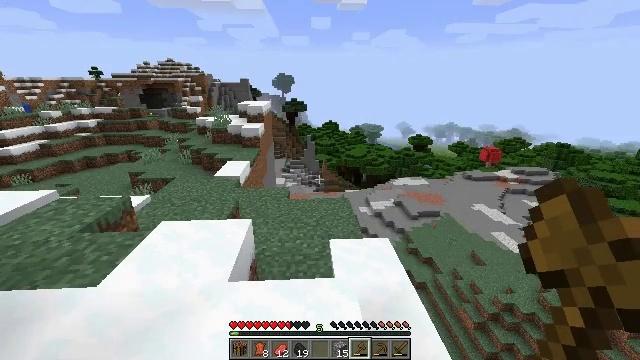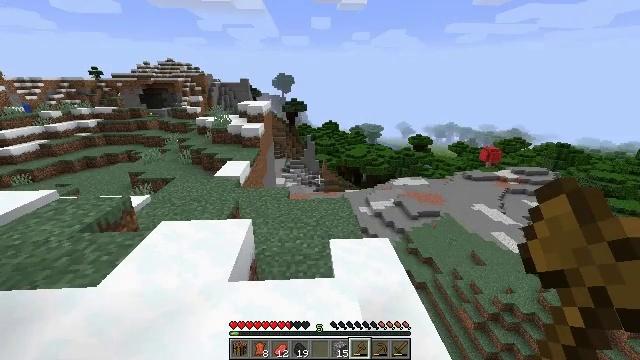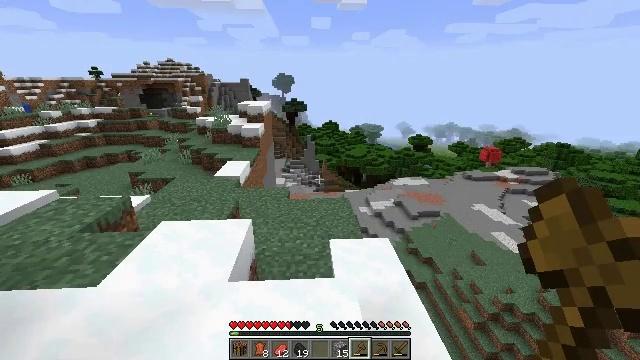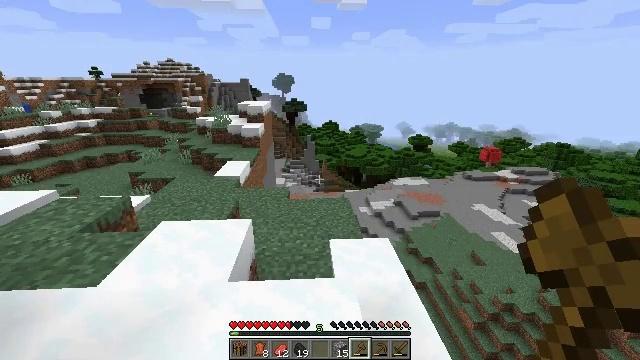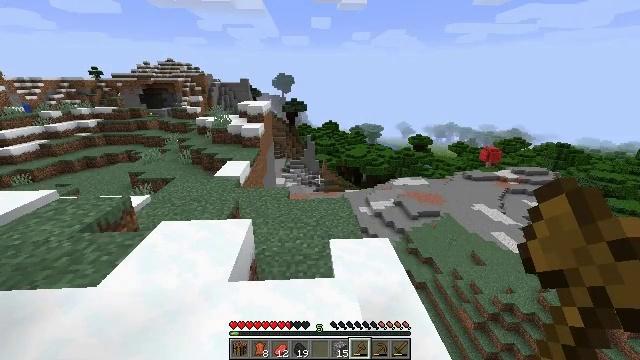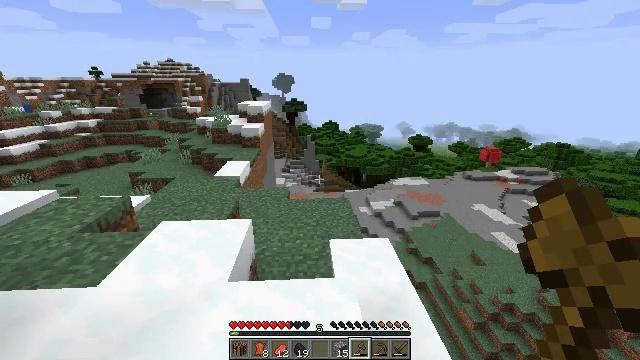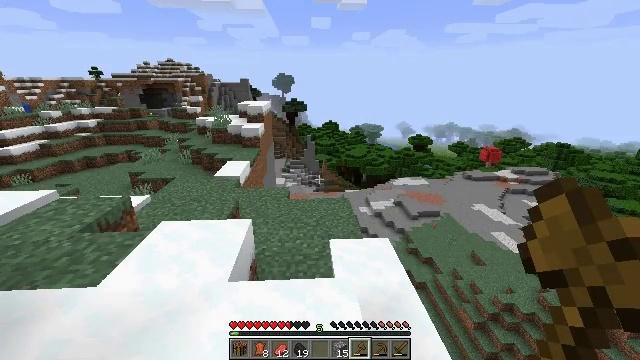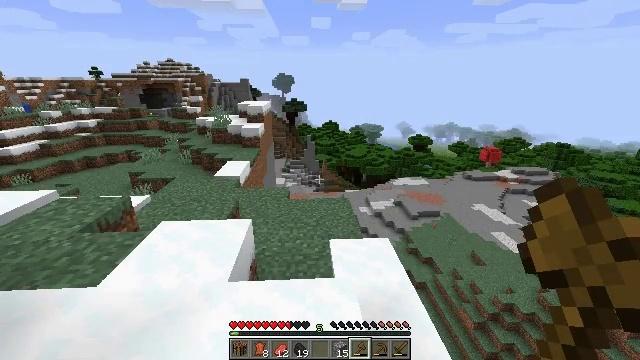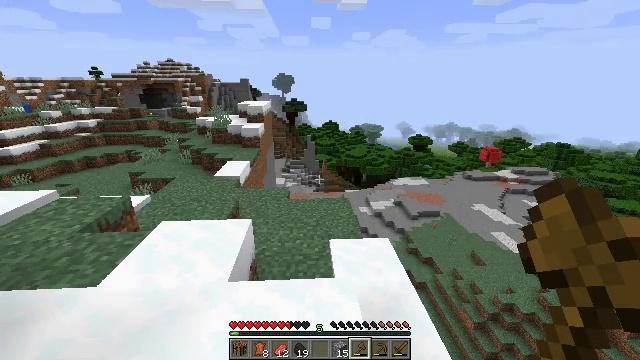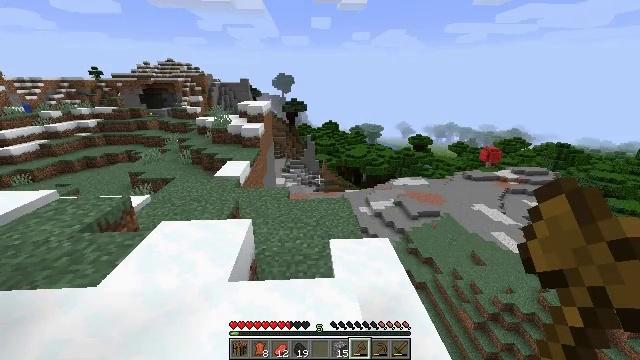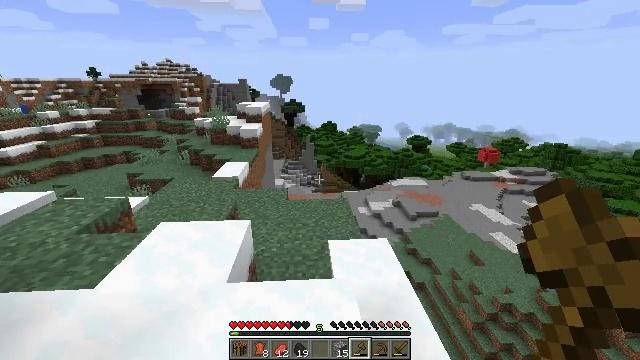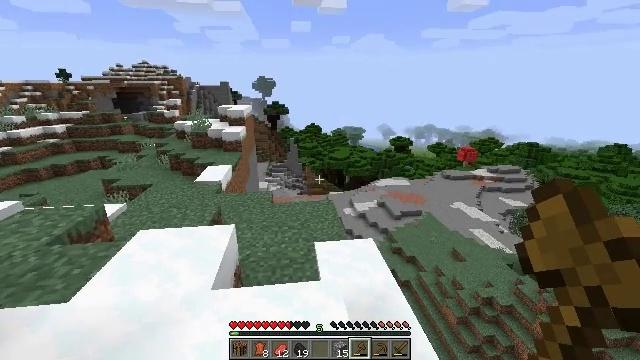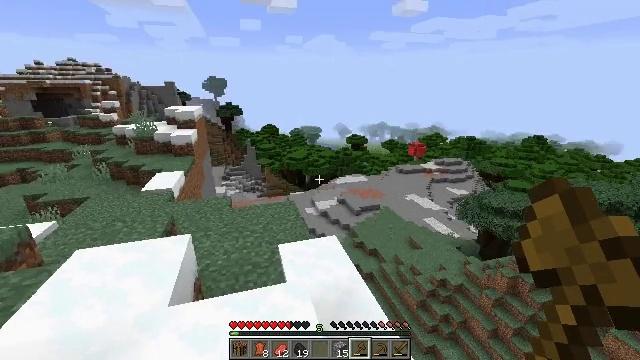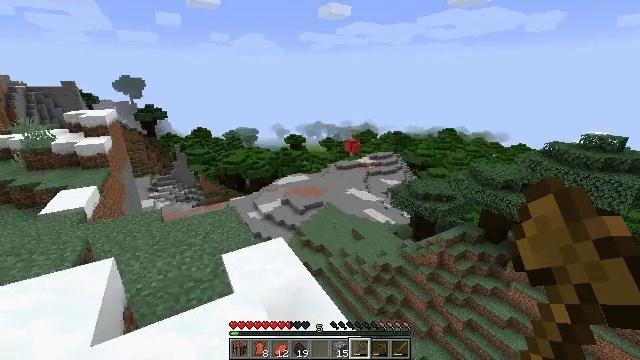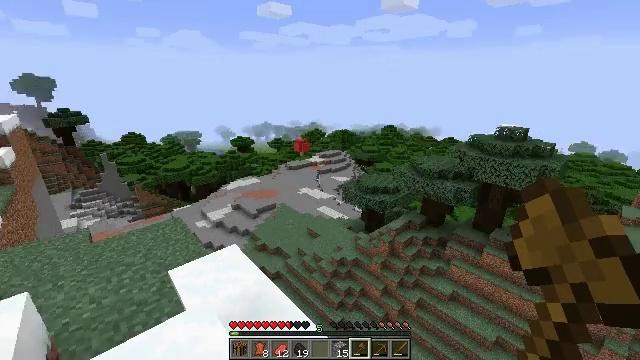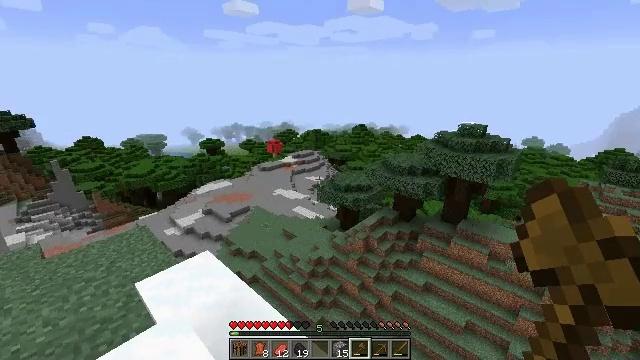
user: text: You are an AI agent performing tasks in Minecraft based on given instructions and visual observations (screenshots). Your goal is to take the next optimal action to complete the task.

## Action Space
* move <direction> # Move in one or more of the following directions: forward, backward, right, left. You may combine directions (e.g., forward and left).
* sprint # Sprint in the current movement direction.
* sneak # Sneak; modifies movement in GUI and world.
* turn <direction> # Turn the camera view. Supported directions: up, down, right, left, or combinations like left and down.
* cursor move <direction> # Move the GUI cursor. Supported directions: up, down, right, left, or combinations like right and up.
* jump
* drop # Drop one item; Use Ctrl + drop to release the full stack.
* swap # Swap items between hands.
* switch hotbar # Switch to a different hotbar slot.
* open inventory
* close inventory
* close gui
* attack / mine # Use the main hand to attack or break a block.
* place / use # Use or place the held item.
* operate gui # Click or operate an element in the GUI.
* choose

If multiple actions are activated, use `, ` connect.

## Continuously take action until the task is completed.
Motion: motion action
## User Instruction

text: Collect dark oak log for building.
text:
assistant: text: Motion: no_op
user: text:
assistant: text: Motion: no_op
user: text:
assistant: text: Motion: no_op
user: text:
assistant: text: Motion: no_op
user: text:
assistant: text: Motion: no_op
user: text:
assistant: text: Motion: no_op
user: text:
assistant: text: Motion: no_op
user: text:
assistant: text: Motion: no_op
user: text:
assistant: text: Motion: no_op
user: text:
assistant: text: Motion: no_op
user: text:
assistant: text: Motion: turn right
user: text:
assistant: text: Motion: turn right
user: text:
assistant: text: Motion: turn right
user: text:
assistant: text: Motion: turn right
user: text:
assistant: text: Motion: turn right
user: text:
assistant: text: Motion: no_op
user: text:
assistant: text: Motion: no_op
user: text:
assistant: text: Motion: no_op
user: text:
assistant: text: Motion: no_op
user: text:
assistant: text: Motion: no_op
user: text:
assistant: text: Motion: no_op
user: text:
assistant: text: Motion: no_op
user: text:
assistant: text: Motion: no_op
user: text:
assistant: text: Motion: no_op
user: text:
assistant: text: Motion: no_op
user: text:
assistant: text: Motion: no_op
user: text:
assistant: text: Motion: no_op
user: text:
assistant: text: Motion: no_op
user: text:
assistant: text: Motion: no_op
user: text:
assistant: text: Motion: no_op